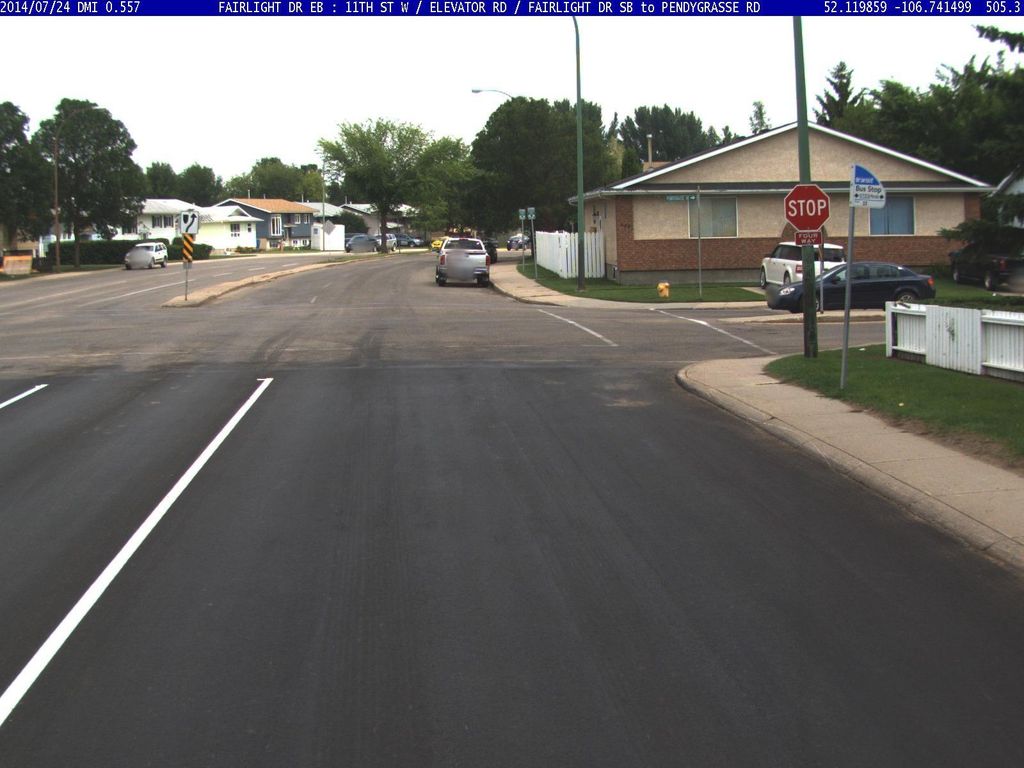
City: saskatoon